Field crop: tomato
Growth stage: 1
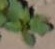
Species: solanum